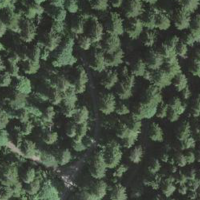
EUNIS habitat code: 43
Species observed at this site:
Chelidonium majus